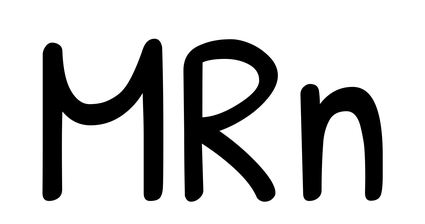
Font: PatrickHand-Regular